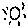
Label: sun